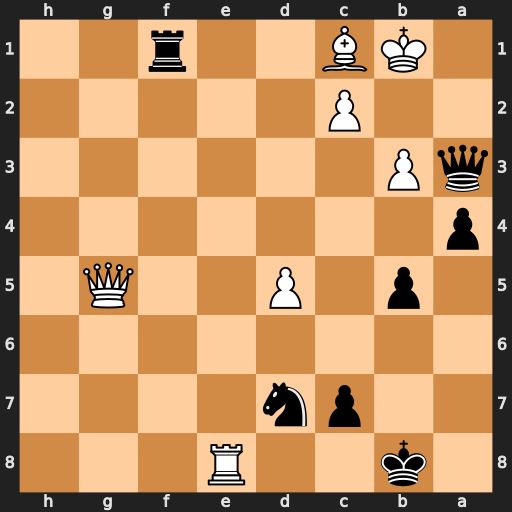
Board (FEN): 1k2R3/2pn4/8/1p1P2Q1/p7/qP6/2P5/1KB2r2
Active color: b
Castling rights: -
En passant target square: -
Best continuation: Kb7 Qd2 axb3